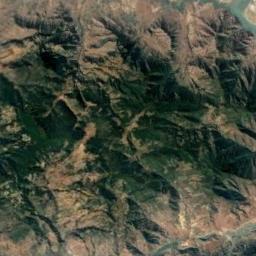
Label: mountain